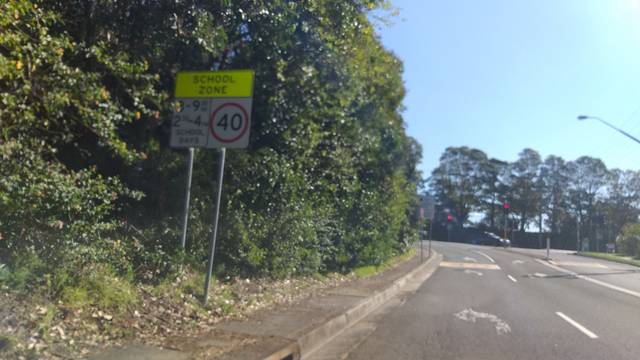
Region: Australia
Coordinates: -34.426, 150.872